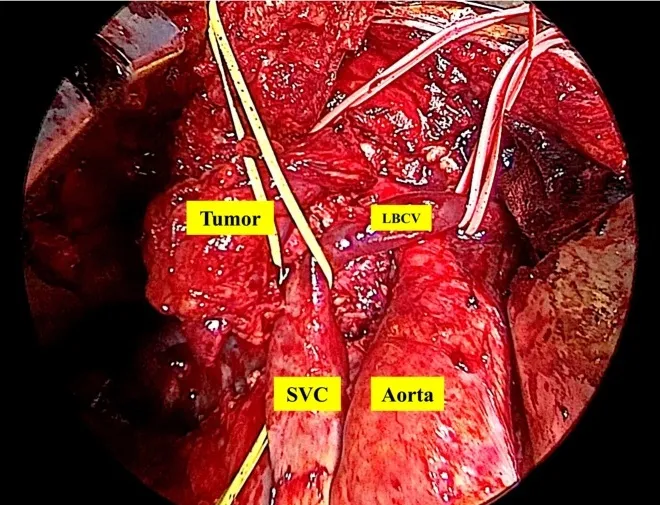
Operation findings showed that the tumor was involved with the SVC, right brachiocephalic vein (RBCV) and left brachiocephalic vein (LBCV).
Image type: medical_photograph (other_medical_photograph)